Field crop: maize
Growth stage: 1
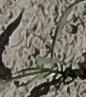
Species: sorghum